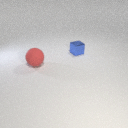
large red rubber sphere to the left of small blue metal cube